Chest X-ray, PA view. Patient: 28 years old, sex F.
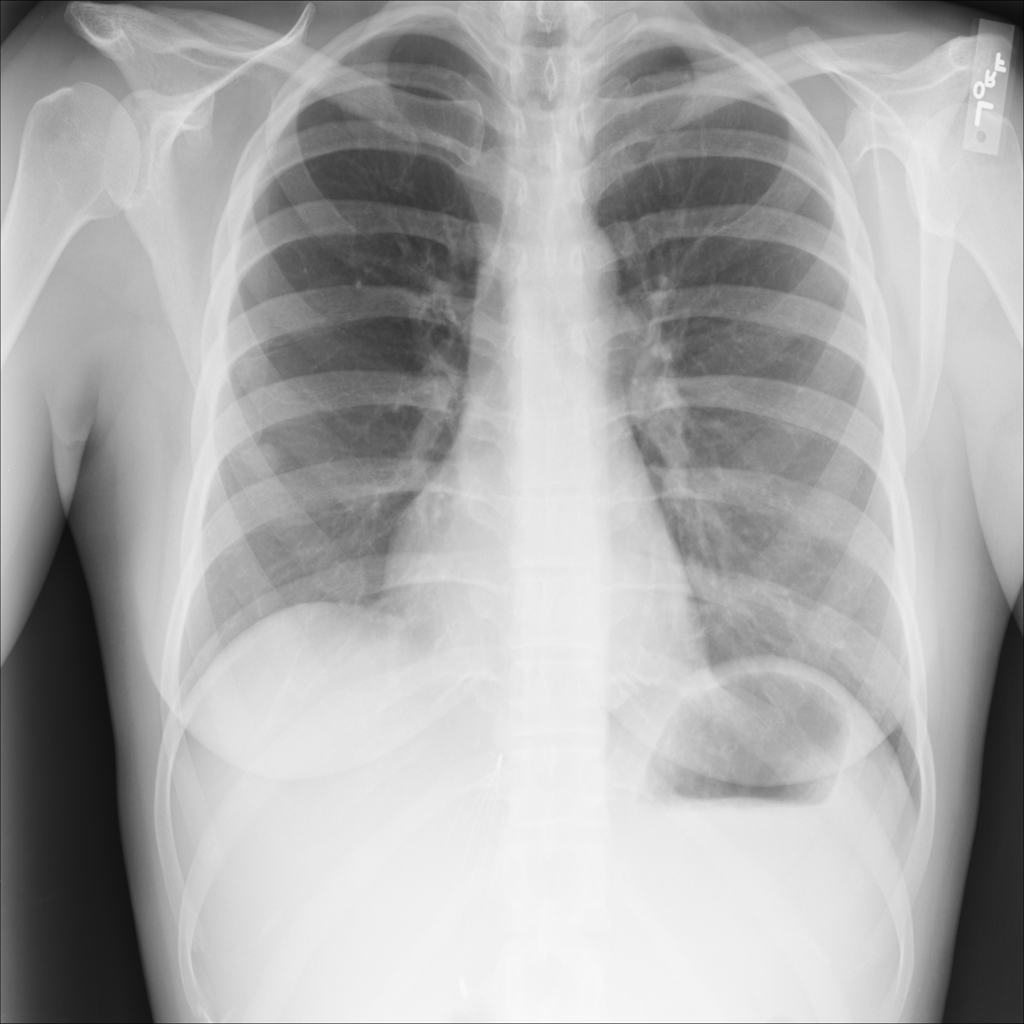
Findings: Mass